Question: I have a mobile page showing a map using <URL> 0.7.11, and have declared my required events like so:
'''
$scope.map = {
events: [
'mousedown',
'contextmenu'
],
...
}
$scope.$on('leafletDirectiveMap.mousedown', function (event) {
debugger;
});
'''
Where the debugger statement is, the 'event' variable contains no information about where the map was clicked. The same 'event' format was provided by the directive when the 'contextmenu' event is triggered.
In fact, if I inspect the entire 'event' variable, it is just an 'Object', not an 'Event':

Are <URL>?
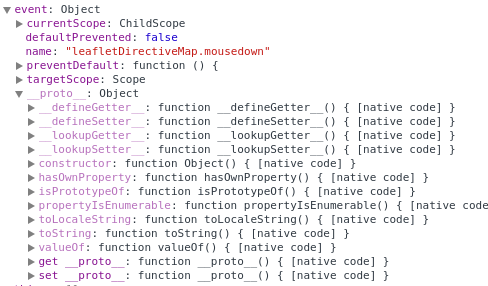
Answer: You need to use the 'leafletEvent'. Try this:
'''
myApp.controller('YourController', ['$scope', 'leafletEvent', function($scope) {
$scope.$on('leafletDirectiveMap.mousedown', function (event, leafletEvent) {
leafletData.getMap().then(function(map) {
map.on('click', function(e) {
console.log('e');
console.log(e);
console.log('e.latlng:');
console.log(e.latlng); // L.LatLng {lat: 19.642587534013046, lng: -4.<PHONE>}
});
});
});
}]);
'''